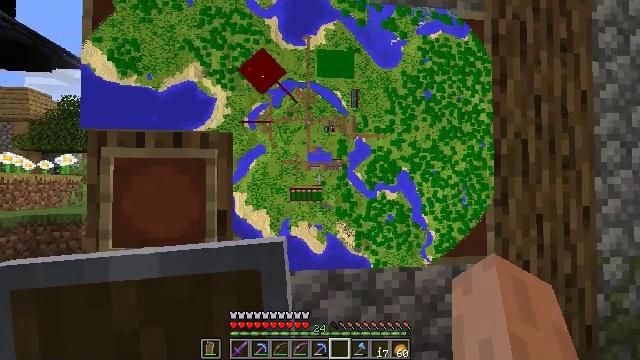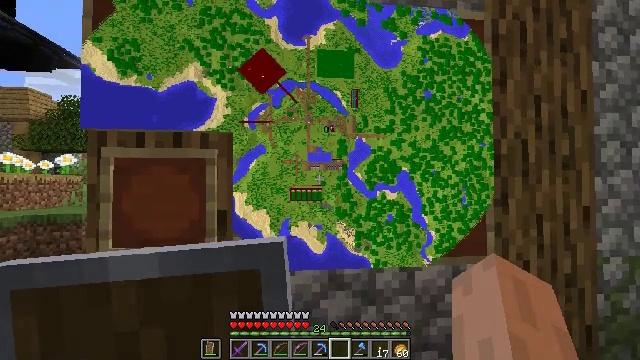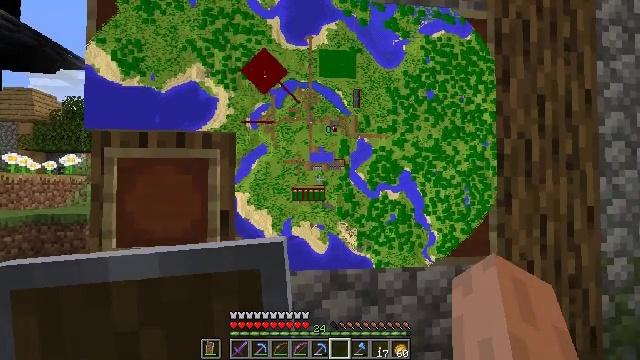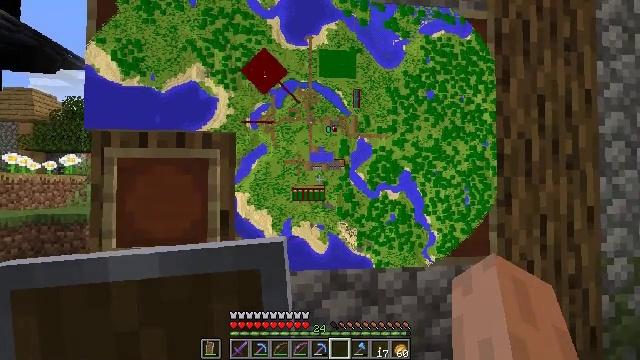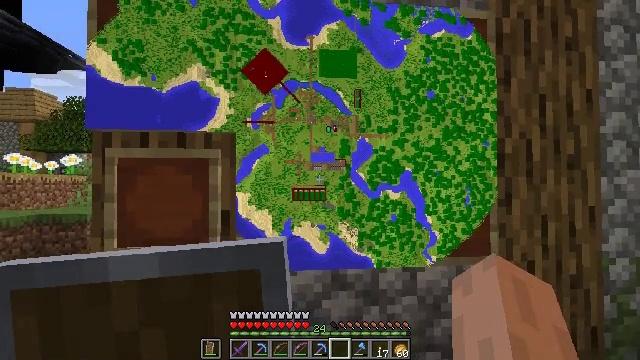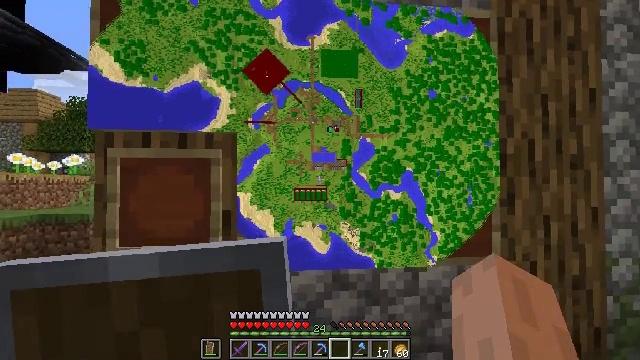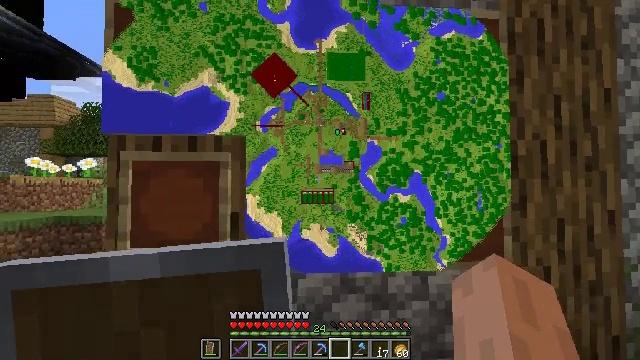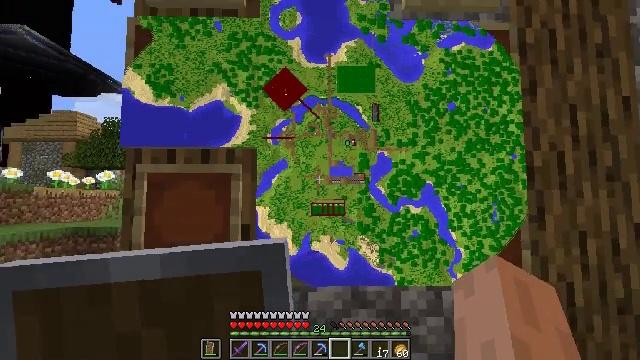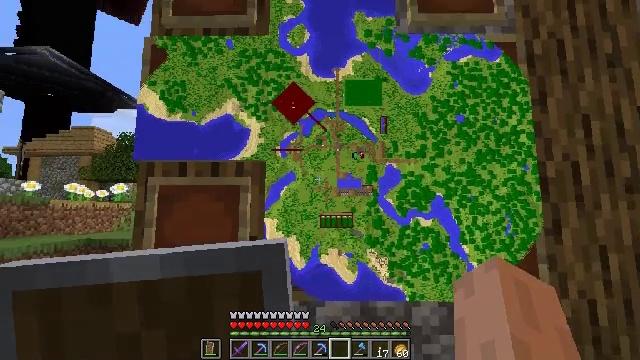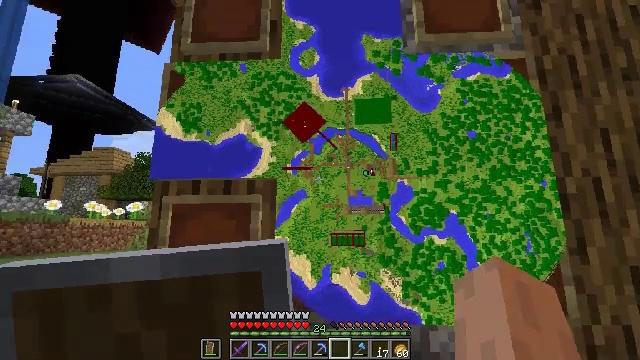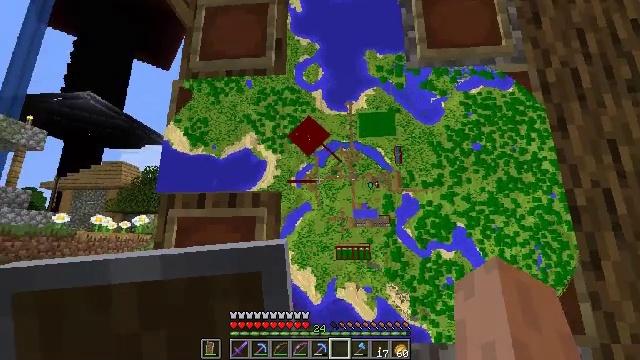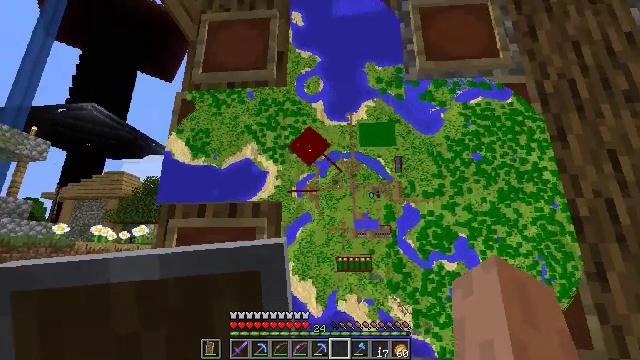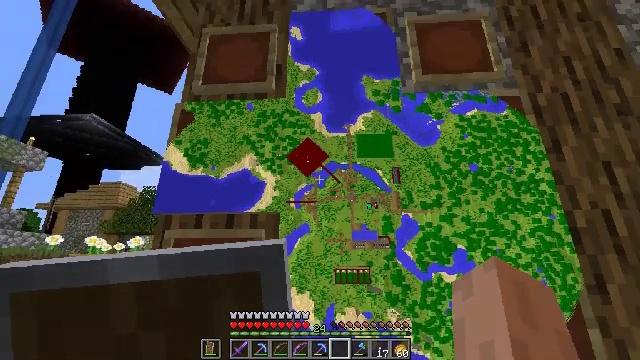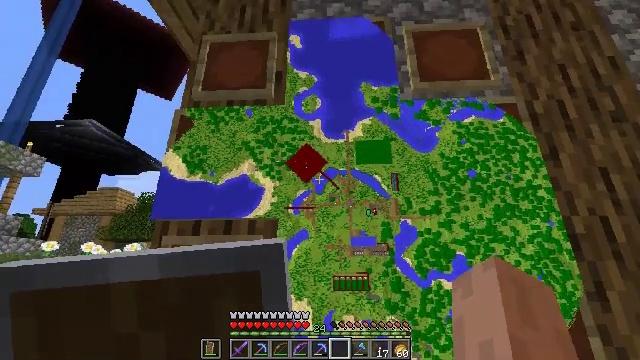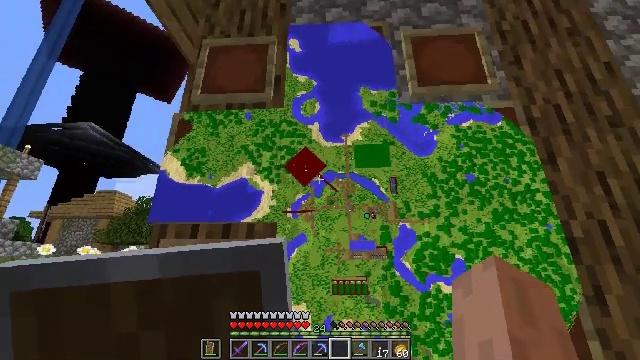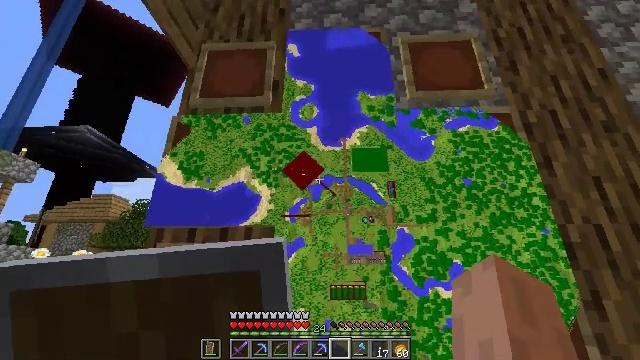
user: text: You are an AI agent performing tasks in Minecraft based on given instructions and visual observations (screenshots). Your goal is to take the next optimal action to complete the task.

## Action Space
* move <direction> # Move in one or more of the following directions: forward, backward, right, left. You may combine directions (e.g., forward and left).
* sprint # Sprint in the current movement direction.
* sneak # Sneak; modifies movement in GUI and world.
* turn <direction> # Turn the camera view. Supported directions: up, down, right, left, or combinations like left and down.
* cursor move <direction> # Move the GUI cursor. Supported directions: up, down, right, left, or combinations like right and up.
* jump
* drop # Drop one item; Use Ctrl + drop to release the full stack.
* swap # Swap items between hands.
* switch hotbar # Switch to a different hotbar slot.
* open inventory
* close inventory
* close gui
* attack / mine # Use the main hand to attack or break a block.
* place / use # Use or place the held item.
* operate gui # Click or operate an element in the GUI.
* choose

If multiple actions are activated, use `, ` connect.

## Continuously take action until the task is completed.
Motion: motion action
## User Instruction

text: Use iron ingots and redstone to craft a compass.
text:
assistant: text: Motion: no_op
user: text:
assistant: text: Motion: no_op
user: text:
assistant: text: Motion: no_op
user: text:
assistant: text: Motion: no_op
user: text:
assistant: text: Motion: no_op
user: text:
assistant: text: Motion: turn left
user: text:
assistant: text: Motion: turn left and up
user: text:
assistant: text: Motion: turn left and up
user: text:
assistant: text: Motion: turn left and up
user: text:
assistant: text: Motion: turn left and up
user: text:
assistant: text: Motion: turn up
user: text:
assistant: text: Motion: turn up
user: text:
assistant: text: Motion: turn up
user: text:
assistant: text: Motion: no_op
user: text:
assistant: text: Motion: no_op
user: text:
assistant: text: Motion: no_op
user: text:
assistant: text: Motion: no_op
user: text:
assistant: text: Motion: no_op
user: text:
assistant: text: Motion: no_op
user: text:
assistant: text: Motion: no_op
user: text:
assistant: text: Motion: turn up
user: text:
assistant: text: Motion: turn left and up
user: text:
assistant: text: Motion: turn left and up
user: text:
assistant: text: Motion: turn left and up
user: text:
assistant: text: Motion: turn up
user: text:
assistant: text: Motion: no_op
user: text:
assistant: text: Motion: no_op
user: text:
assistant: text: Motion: no_op
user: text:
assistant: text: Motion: no_op
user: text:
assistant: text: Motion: no_op